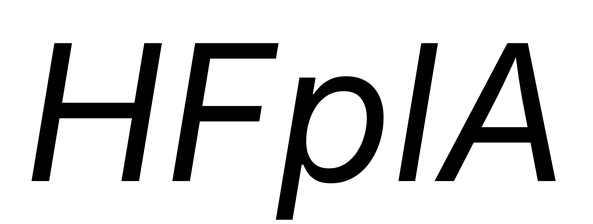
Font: Inter-Italic_Italic